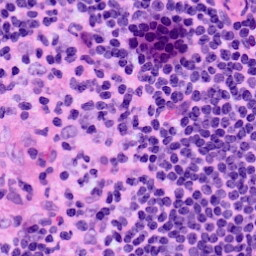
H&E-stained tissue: LymphNode